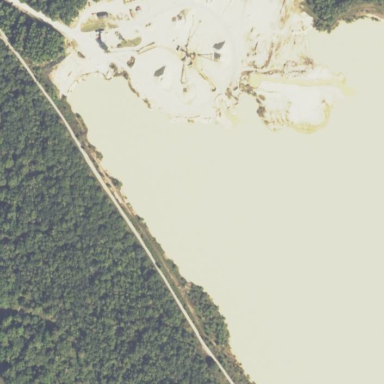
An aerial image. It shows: Quarry with sand and gravel resources.